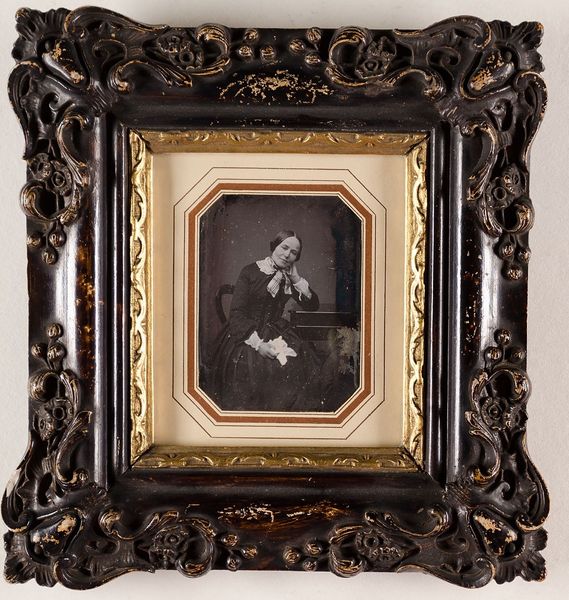
Titel: Unbekannte Frau
Standort: Hamburg
Institution: Museum für Kunst und Gewerbe Hamburg
Schlagwörter: frau, portrait, figur, foto, fotografie, photographie, photo, gerahmt, lichtbild, daguerreotypie, bildwerke, angewandte und bildende kunst, hessische systematik, porträt, porträtfotografie, porträtphotographie, hüftbild